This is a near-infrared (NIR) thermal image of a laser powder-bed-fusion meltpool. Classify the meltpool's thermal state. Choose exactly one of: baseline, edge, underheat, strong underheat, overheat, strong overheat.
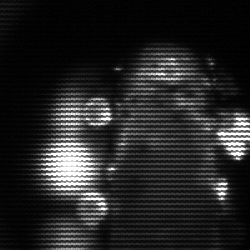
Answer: strong underheat